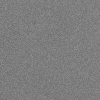
Atmospheric dust classification: dusty